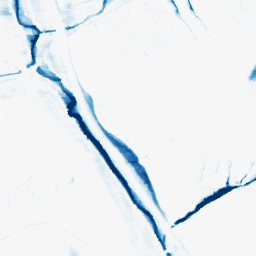
Category: morphological
Decomposition family: morphological_ellipse
Decomposition parameters: operation: closing
width: 5
height: 20
Upsampling method: quintic
Upsampling parameters: scale: 8
Upsampling scale: 8